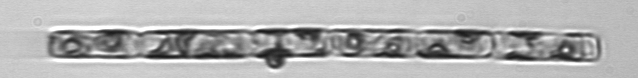
Label: Guinardia_delicatula